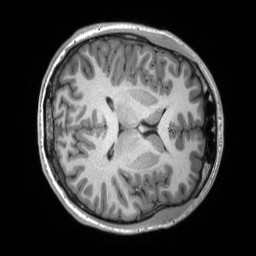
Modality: T1w
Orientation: axial
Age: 23
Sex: male
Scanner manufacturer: siemens
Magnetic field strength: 3 T
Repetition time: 2.3 s
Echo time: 0.00298 s